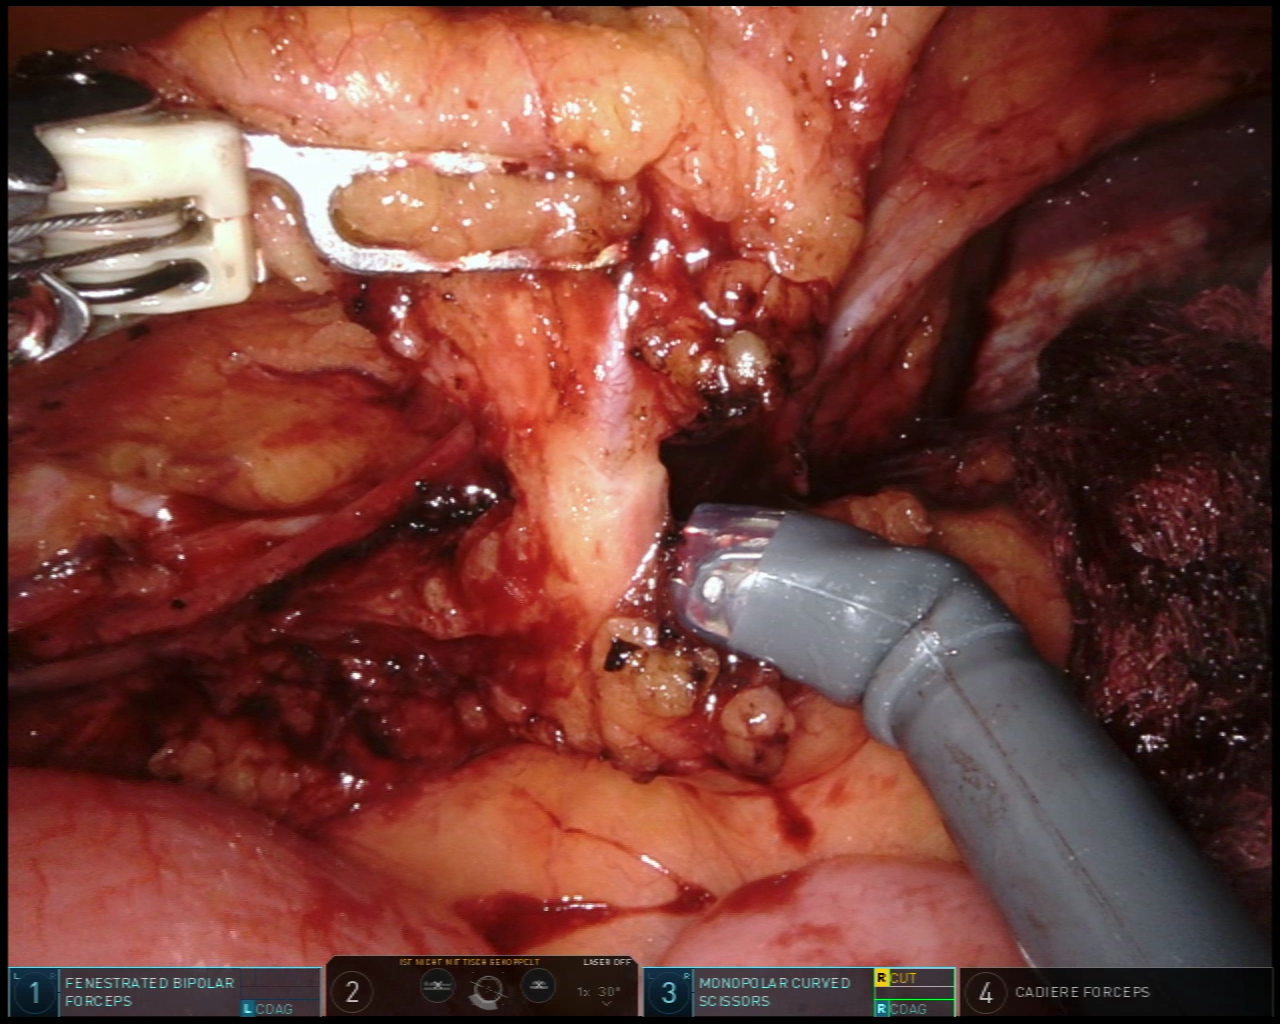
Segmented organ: small_intestine
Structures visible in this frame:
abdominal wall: yes
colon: no
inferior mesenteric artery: yes
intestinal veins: no
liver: no
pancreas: no
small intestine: yes
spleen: no
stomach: no
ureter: no
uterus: no
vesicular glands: no